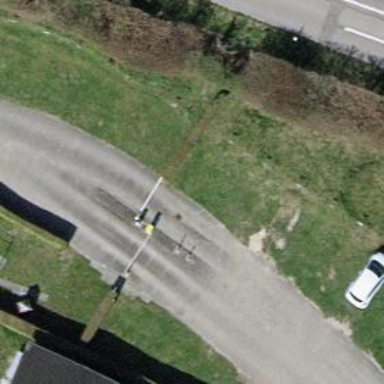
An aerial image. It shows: Lift gate barrier.